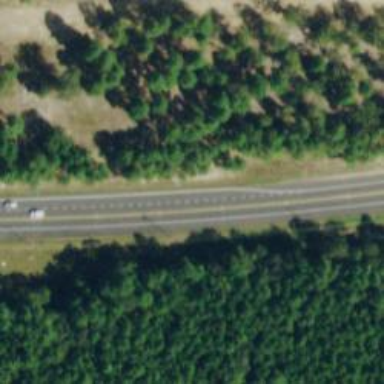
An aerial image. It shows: Asphalt road designated as trunk highway.